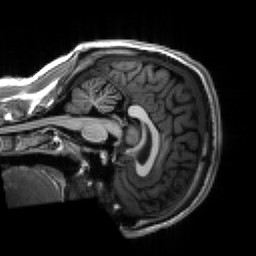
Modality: T1w
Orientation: sagittal
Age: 19
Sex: male
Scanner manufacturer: siemens
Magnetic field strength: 3 T
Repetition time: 2.3 s
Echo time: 0.00266 s